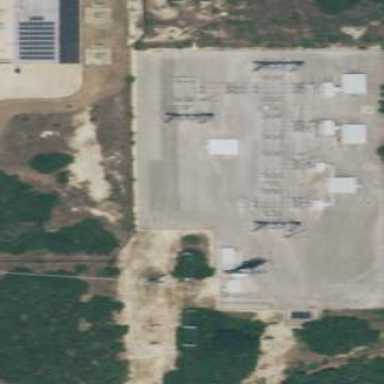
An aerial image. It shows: There is distribution substation enclosed by fence.